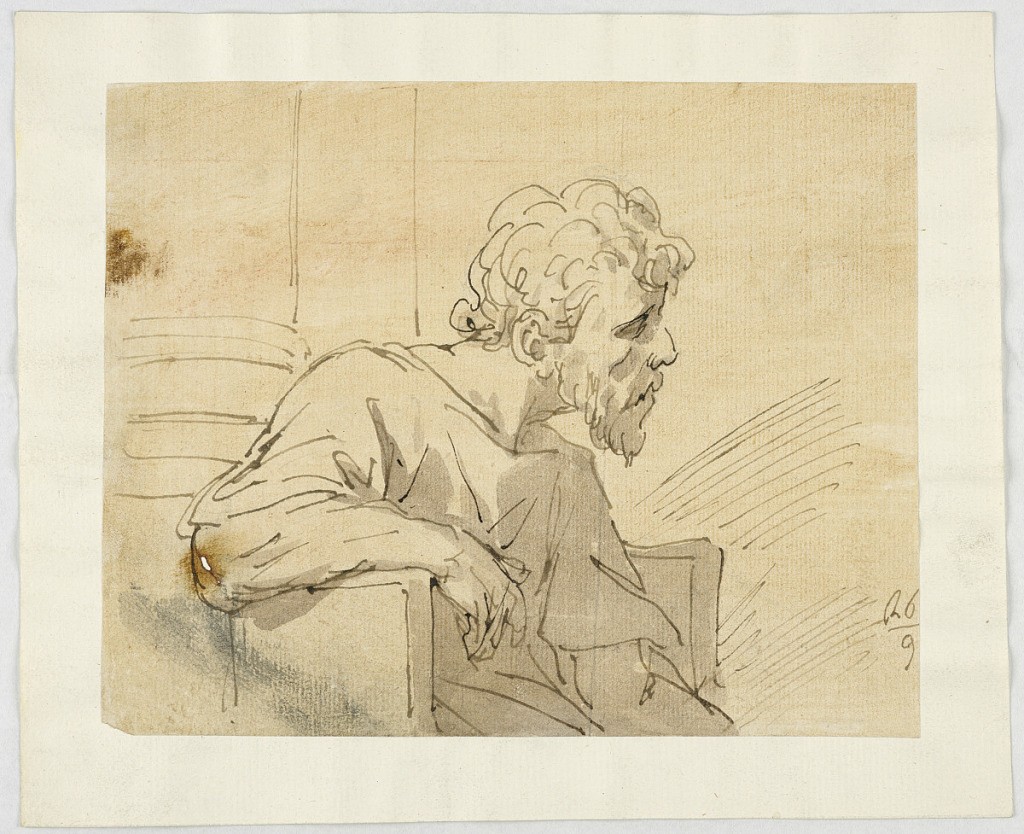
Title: Seated Man with Beard
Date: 1800–1830
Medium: Pen and ink, brush and sepia on paper
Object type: Drawing
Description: Seen in profile a gloomy looking man rests his arms on an armchair.